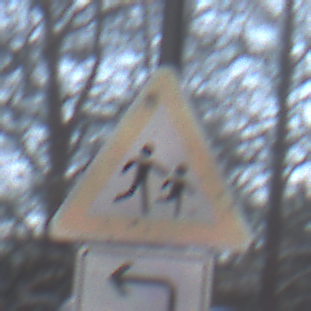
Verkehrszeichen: KinderLinks
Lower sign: RichtungsangabeDurchPfeile2
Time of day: MorningAfternoon
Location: Outdoor (Special)
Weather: Clear
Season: Winter
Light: Natural